Question: I sent out copies of my app to several testers, and so far it works as expected on all except one of them. Since it was crashing on the startup I thought it would be on the InitializeComponent but it turns out its not. I have an unhandled exception handler that returns this:

I guess something is wrong with my BumpIntensity_Converter (IMultiValueConverter). I am passing in a double as a parameter to the converter, I don't know why that would be a problem. Here is line 21 (inside my converter), which is where the exception says it originates from:
'''
double bump = double.Parse(((string) parameter));
'''
Why would this be giving me an error? It works on all other machines tested, and this machine has nothing particularly special.
I tried replacing it with this:
'''
double bump = System.Convert.ToDouble(parameter);
'''
but the results are the same.
Here is how I am using the converter in my xaml view:
'''
<MultiBinding Converter="{StaticResource BumpIntensity_Conv}" ConverterParameter="0.9">
<Binding ElementName="LayerNormalThumbnail" Path="Width"/>
<Binding ElementName="LayerNormalThumbnail" Path="Height"/>
</MultiBinding>
'''
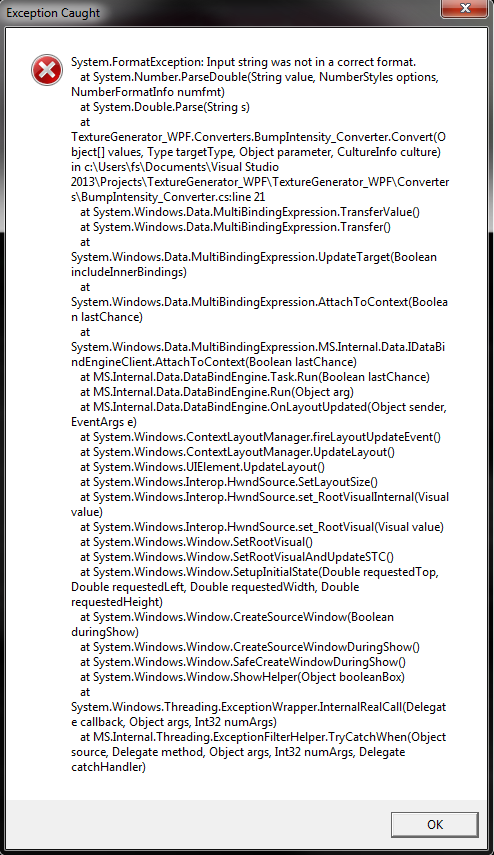
Answer: Maybe this user's PC is set up to parse doubles in European style. In Europe, the use of the comma and period is reversed - the period is used as a thousands separator and the comma is the decimal separator.